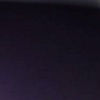
Label: space